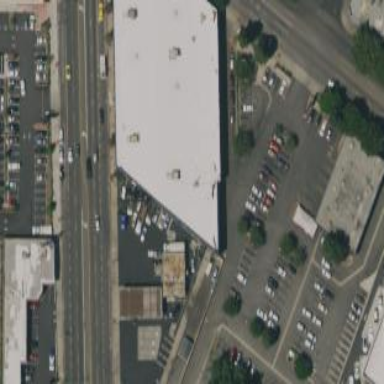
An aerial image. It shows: Commercial building.